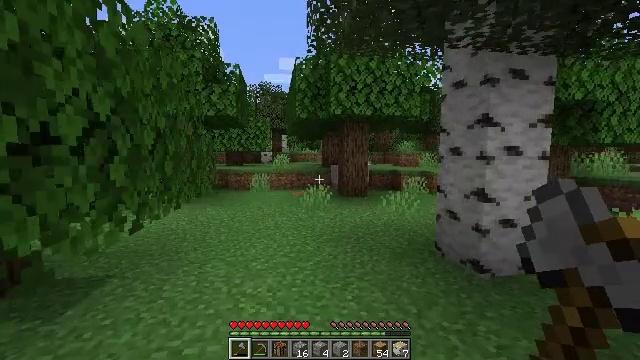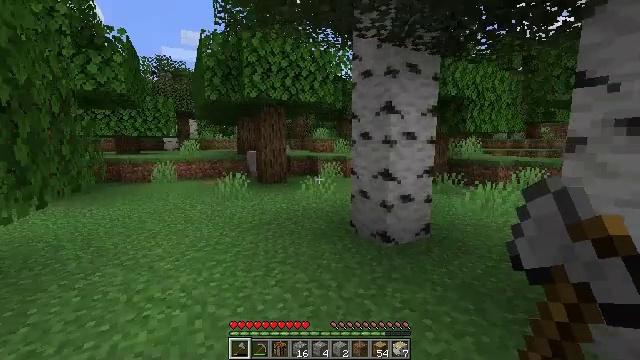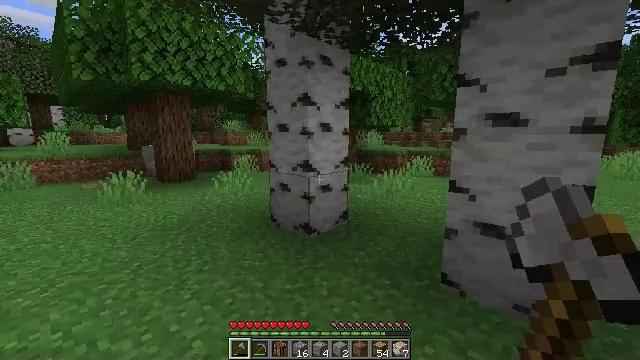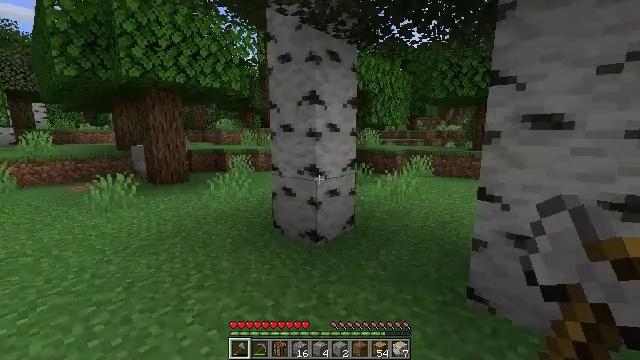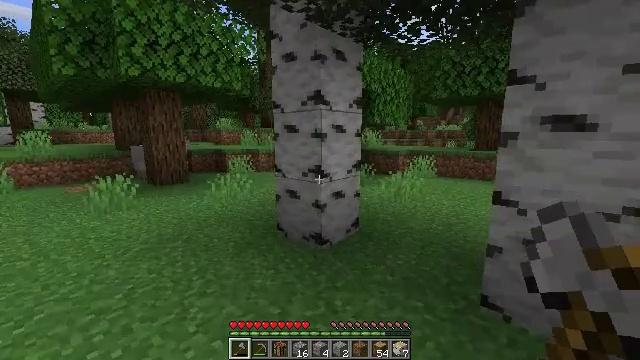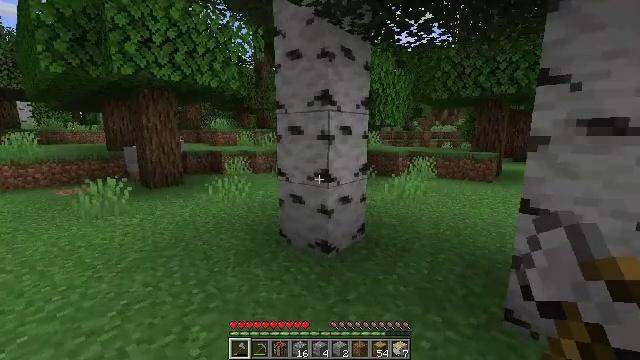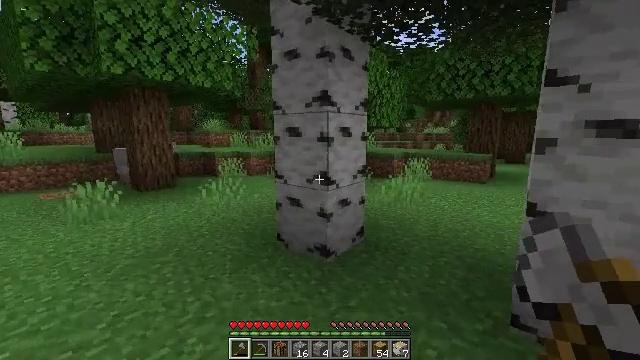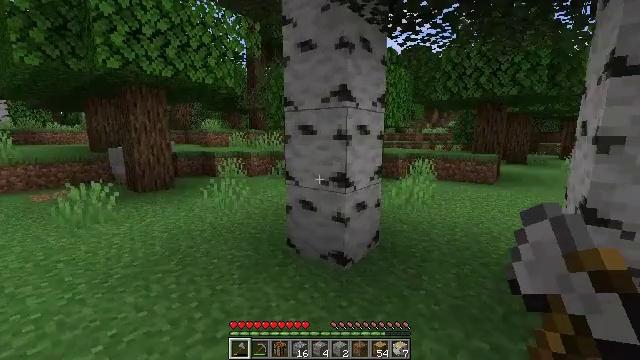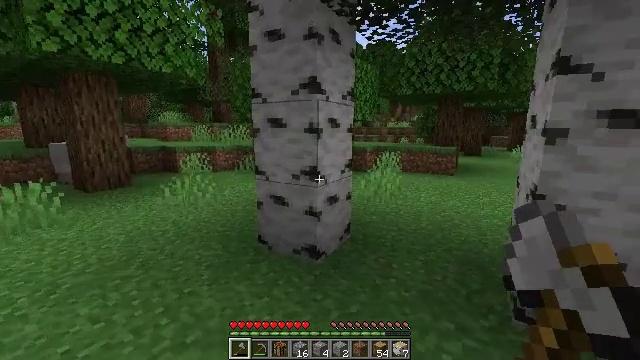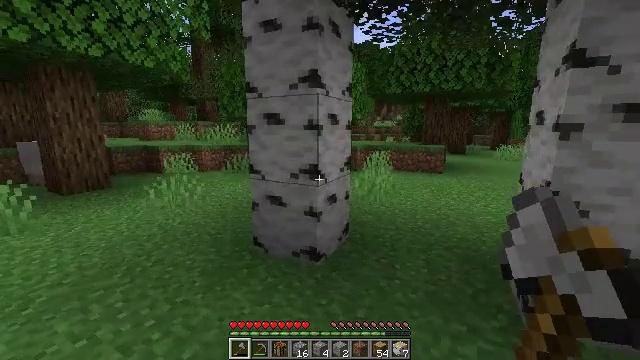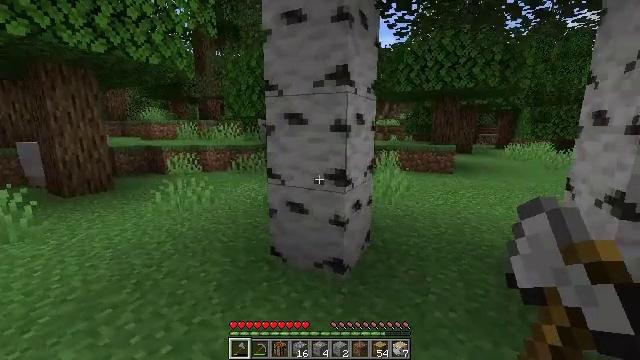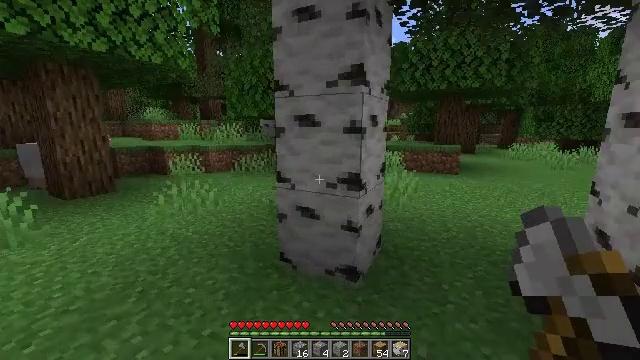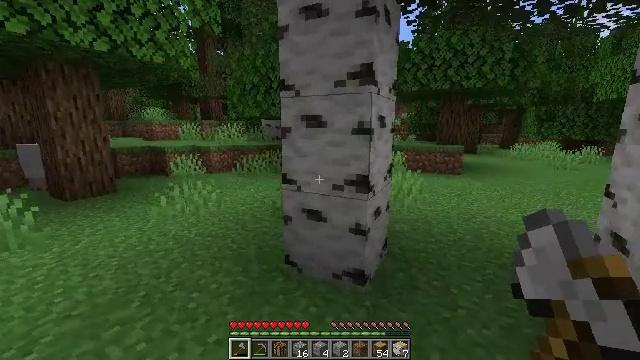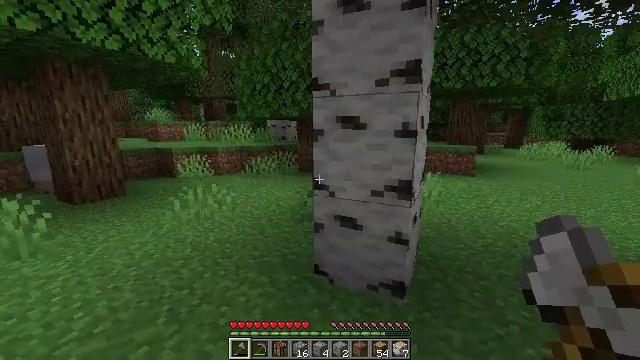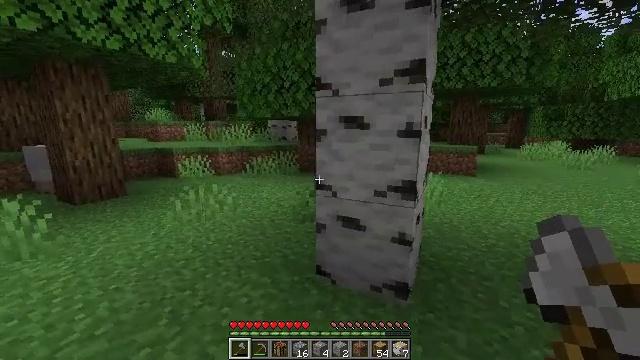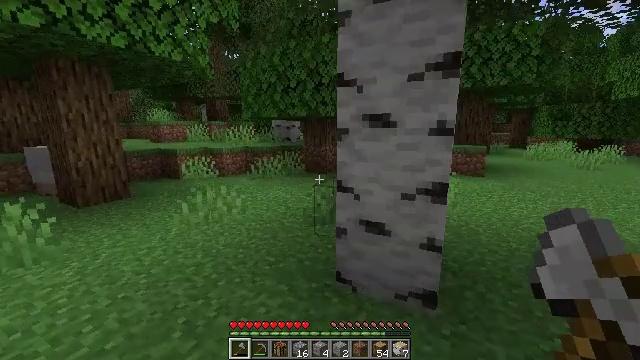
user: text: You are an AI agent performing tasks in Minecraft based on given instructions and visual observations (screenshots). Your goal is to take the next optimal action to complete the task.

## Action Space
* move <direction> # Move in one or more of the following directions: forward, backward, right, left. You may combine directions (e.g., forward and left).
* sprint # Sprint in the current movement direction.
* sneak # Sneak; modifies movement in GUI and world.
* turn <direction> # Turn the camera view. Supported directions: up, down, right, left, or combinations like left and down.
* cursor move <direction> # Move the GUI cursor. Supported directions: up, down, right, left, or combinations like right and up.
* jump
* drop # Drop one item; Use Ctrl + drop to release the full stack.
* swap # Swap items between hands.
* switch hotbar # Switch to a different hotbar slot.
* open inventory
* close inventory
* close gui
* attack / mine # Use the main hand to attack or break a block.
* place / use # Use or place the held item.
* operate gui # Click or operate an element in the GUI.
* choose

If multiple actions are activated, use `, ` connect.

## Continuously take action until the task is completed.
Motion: motion action
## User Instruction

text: Hunt a sheep.
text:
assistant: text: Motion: move forward and move left, turn right and down
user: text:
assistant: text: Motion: move forward and move left, turn right and down
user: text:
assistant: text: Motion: move forward and move left, turn right
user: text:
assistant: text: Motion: move forward and move left
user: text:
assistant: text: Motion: move forward and move left, turn right
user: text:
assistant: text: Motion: move forward and move left, turn right
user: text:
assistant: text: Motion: move forward and move left
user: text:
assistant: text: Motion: move forward and move left, turn right and down
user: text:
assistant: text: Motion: move forward and move left, turn right
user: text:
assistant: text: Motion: move forward and move left
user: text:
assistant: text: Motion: move forward and move left
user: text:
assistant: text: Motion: move left
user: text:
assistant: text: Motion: move forward and move left
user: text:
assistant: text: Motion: move forward and move left
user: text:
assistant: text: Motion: move forward and move left
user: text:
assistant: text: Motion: move forward and move left
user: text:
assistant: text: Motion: move forward and move left
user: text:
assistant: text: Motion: move forward and move left, turn right
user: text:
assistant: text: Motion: move forward and move left, turn right
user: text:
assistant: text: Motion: move left, turn right and up
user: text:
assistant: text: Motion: move left
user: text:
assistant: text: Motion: move left
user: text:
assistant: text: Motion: move left
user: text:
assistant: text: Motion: move forward and move left
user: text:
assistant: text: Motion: move forward and move left
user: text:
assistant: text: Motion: move forward and move left
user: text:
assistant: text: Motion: move forward and move left
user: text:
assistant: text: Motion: move forward and move left, turn left
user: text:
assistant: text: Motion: move forward and move left, turn left and up
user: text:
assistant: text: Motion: move forward and move left, turn left